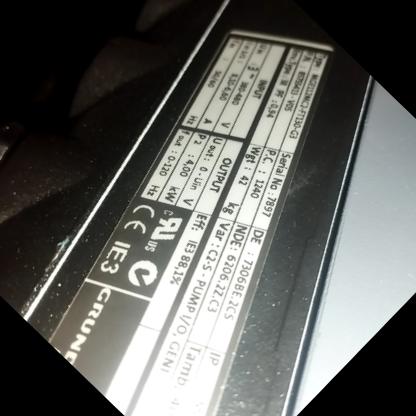
Klasa: tabliczka-znamionowa